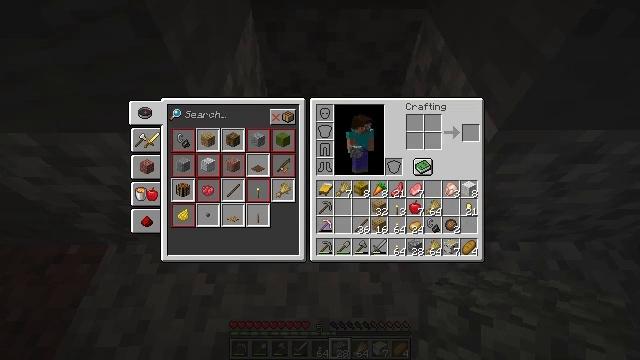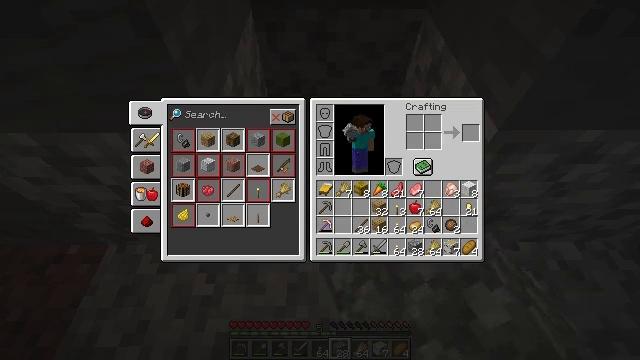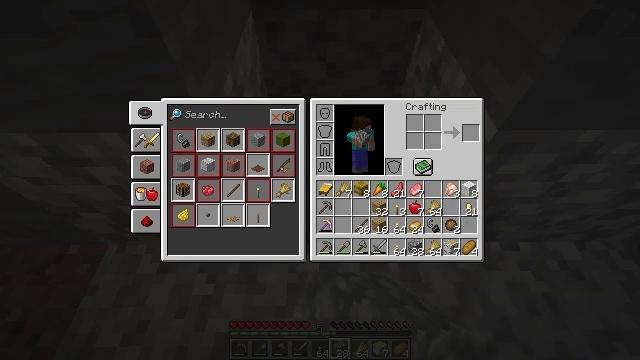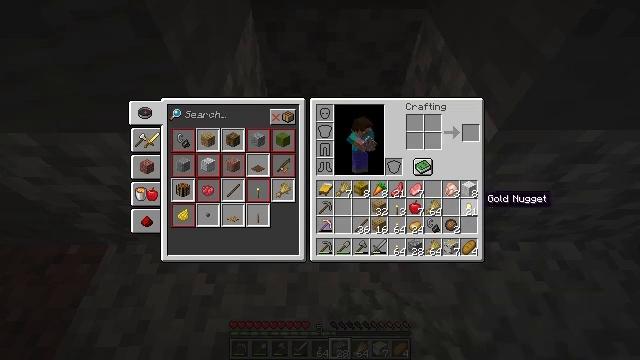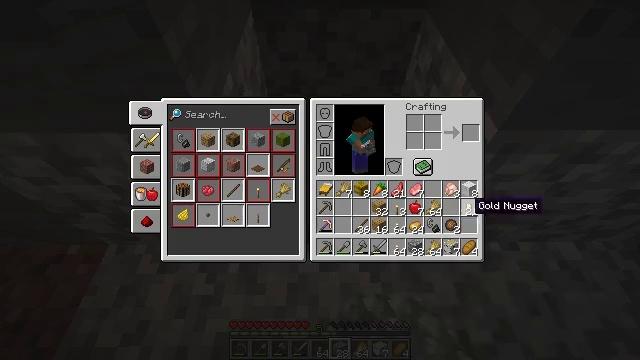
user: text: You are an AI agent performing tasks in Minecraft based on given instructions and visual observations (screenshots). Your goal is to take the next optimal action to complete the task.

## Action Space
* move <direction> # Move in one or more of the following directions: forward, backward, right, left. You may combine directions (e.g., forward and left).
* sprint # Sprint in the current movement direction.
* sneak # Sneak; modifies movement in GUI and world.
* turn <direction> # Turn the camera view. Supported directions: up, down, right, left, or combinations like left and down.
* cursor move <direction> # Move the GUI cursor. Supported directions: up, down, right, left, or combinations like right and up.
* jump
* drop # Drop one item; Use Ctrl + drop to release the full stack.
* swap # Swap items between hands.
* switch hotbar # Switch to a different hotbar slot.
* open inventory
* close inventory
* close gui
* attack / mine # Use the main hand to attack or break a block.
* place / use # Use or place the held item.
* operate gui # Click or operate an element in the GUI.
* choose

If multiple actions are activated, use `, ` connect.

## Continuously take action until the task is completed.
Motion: motion action
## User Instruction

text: Drop a flint.
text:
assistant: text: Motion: cursor move left and down
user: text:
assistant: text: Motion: cursor move left and down
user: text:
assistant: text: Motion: cursor move left and down
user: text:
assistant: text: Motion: cursor move left and down
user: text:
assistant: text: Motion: no_op